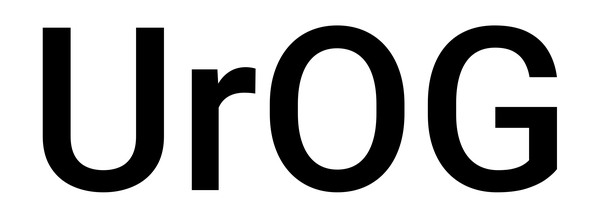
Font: Roboto_Medium